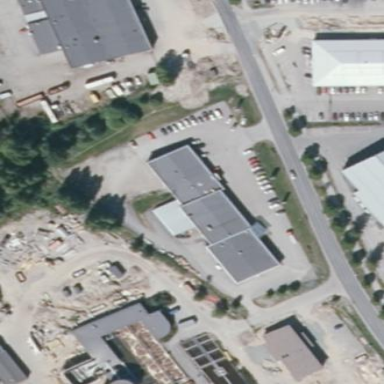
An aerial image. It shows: Industrial building.